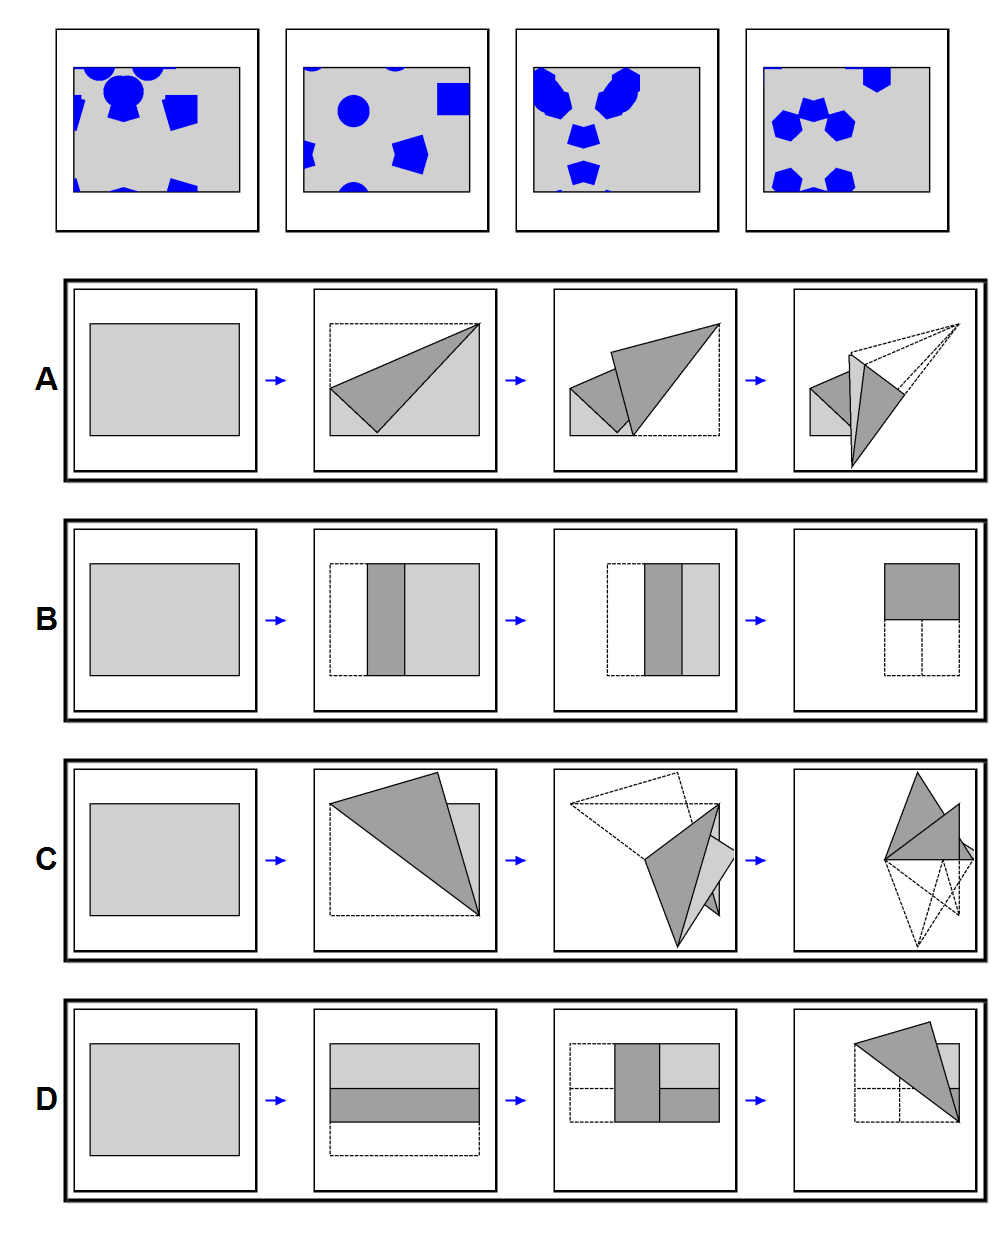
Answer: D